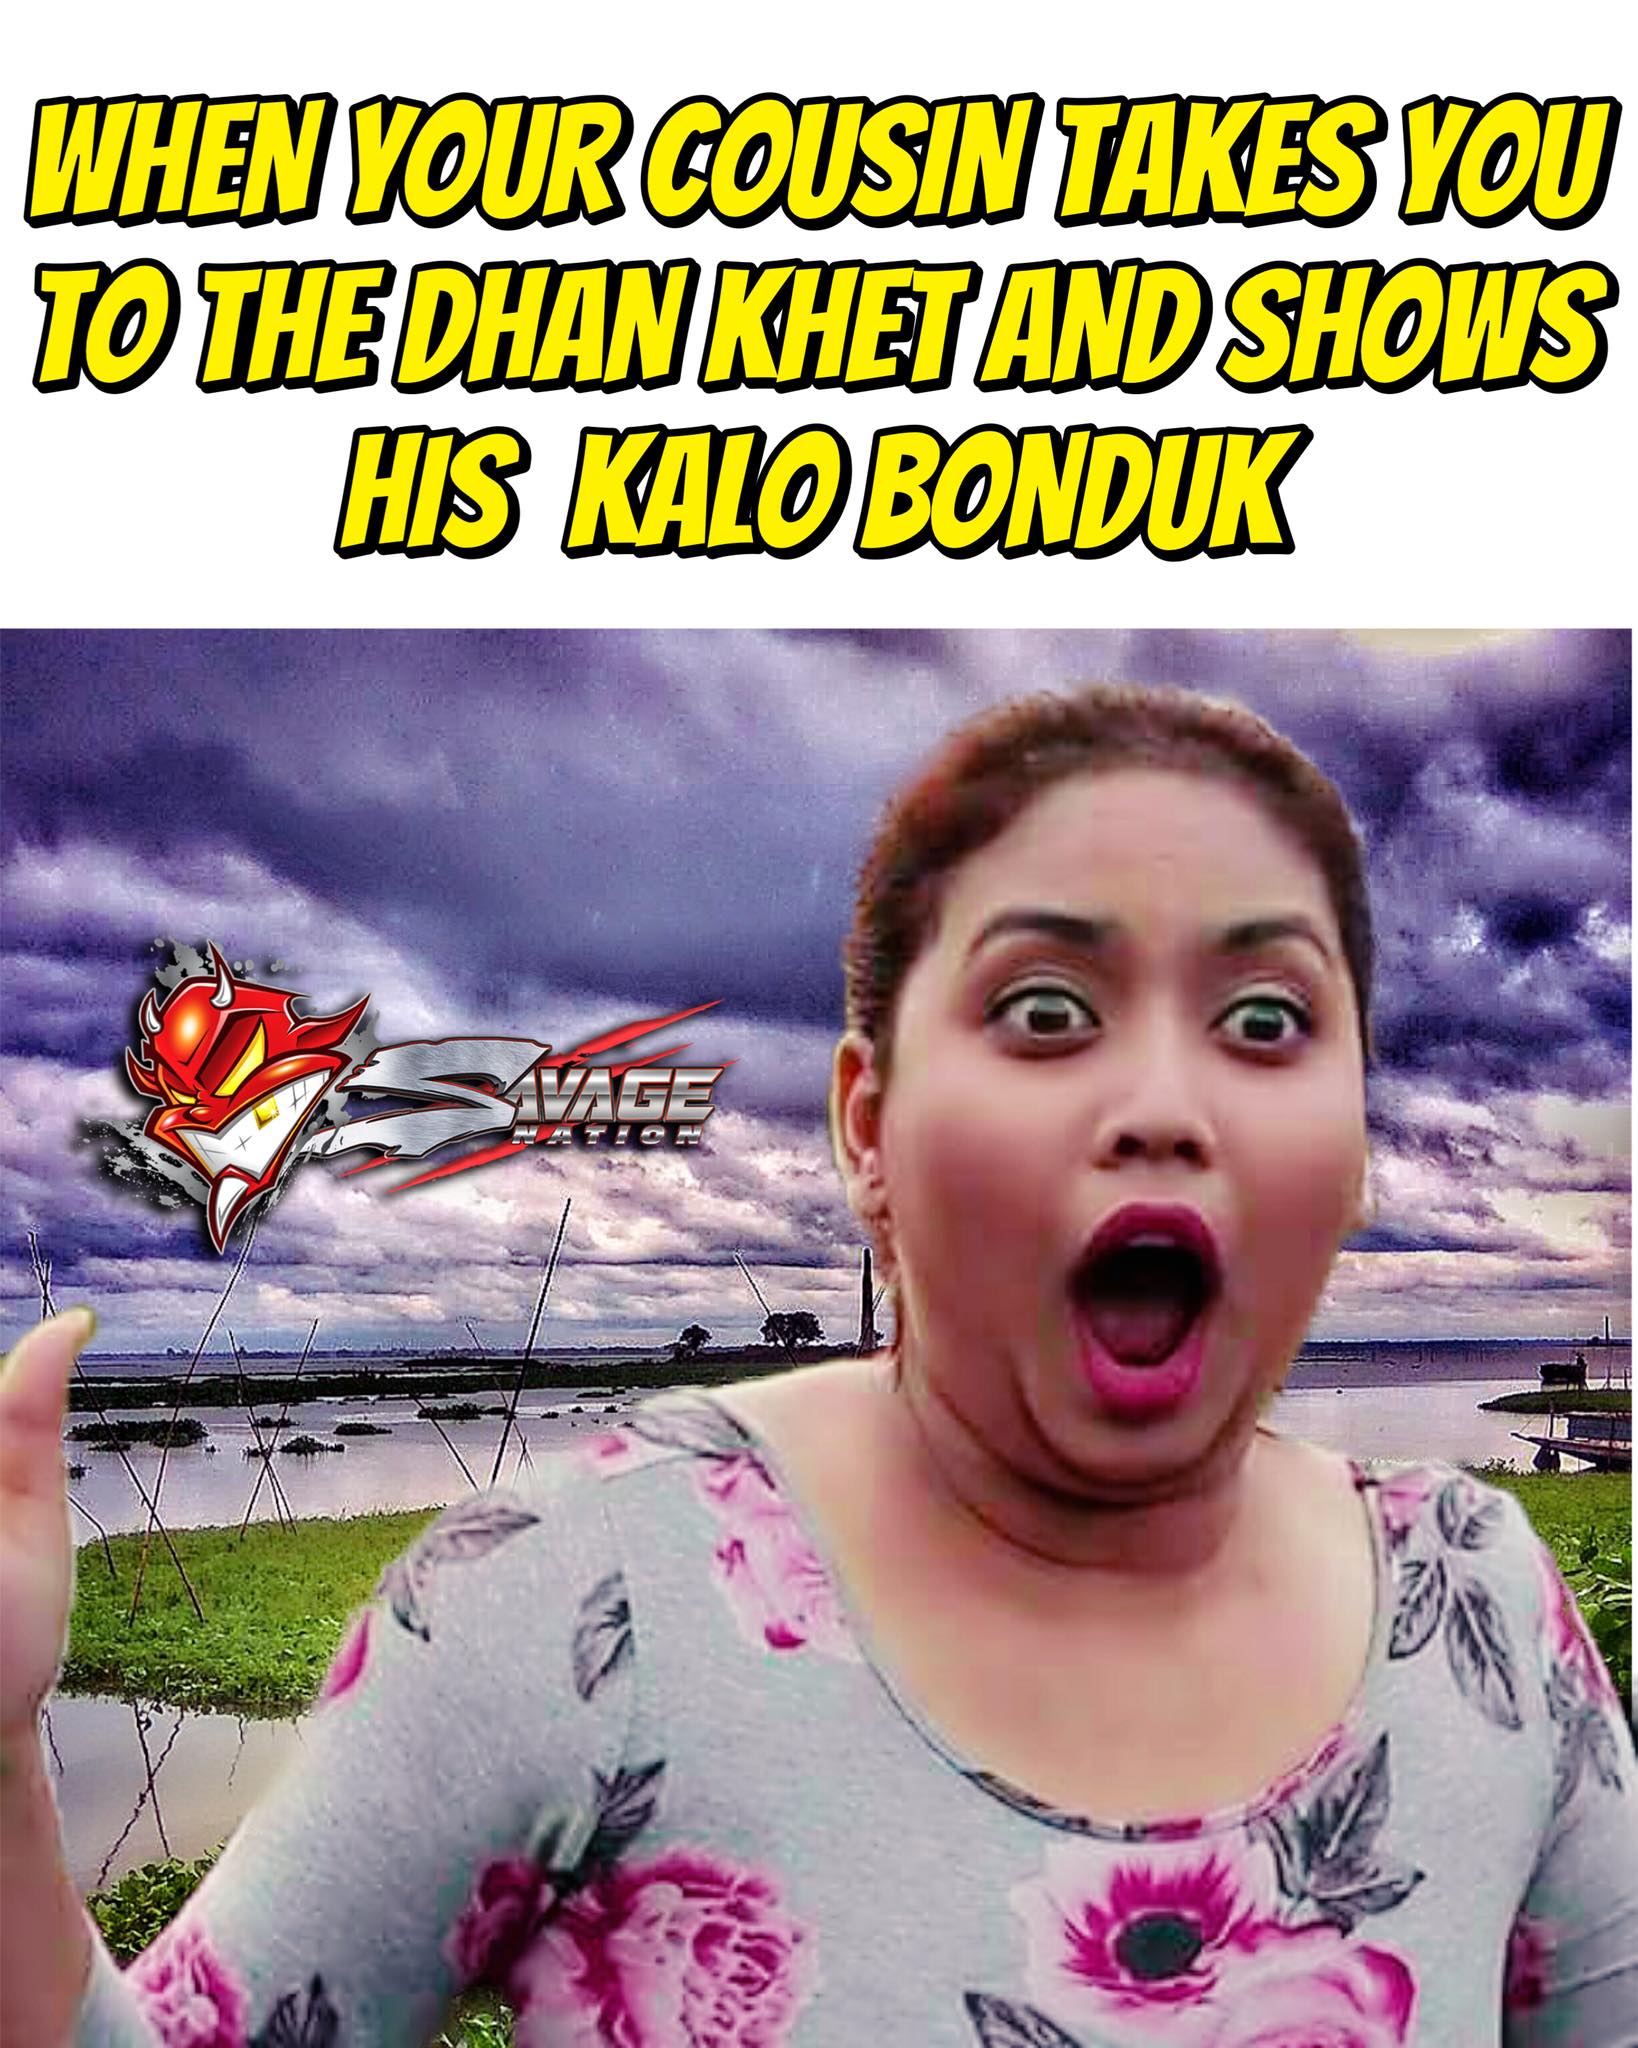
Caption: WHEN YOUR COUSINS TAKES YOU TO THE DHAN KHET AND SHOWS HIS KALO BONDUK
Label: non-hate